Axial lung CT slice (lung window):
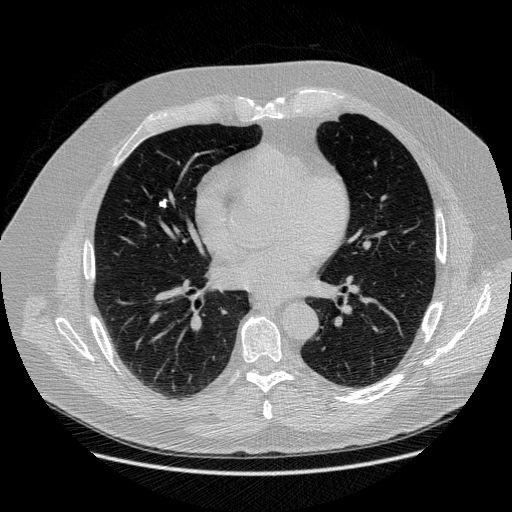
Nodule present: yes
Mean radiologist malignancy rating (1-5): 1.75